Question: I've been trying to convert 538's poll 'grading' system (A+ to F- much like school grades) into a series of numbers using if-else statements and functions as outlined
.
I have also attempted using the 'switch()' function, but nothing has worked. Any thoughts on how to get this done?
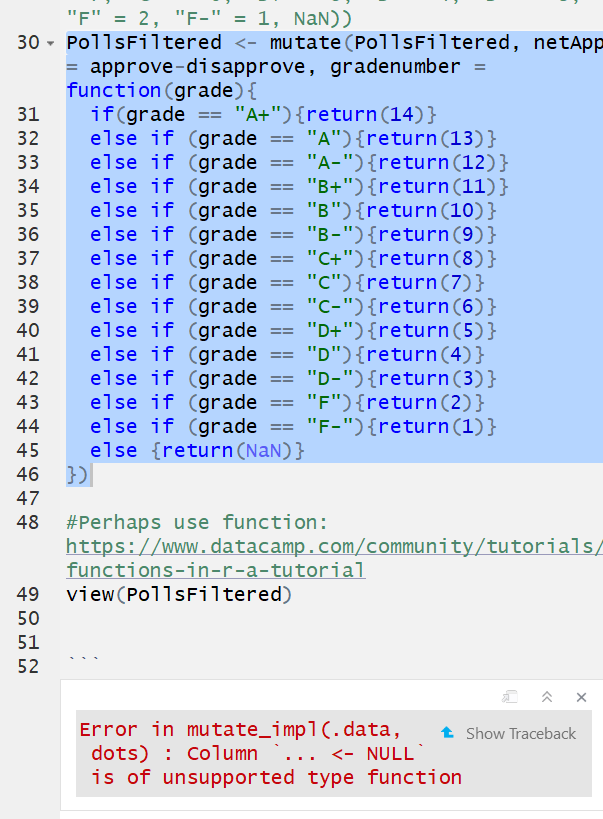
Answer: Another option using 'dplyr' is to use the 'case_when' statement as follows:
'''
df$Num_grade <- NA
df <- mutate(df, Num_grade = case_when(
grades == 'A' ~ 13,
grades == 'A-' ~ 12,
grades == 'B+' ~ 11,
.
.
.
grades == 'F-' ~ 1
))
'''
Wich works a lot like several ifelse statements, but easier to understand in my opinion